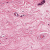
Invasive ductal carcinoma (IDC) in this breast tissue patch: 0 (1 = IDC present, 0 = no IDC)